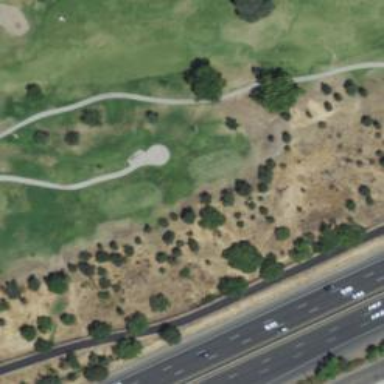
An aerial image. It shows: Golf tee.